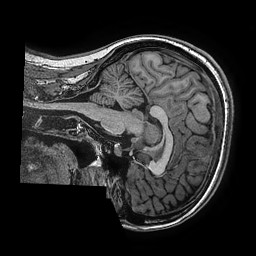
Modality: T1w
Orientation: sagittal
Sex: female
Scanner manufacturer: ge
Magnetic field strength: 3 T
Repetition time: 0.0077 s
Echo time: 0.003436 s